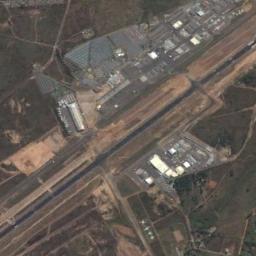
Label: airport